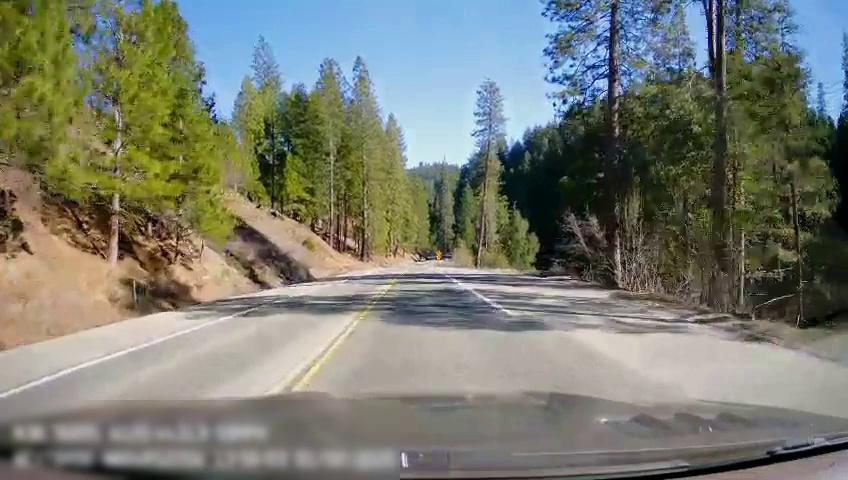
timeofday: Day
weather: Sunny
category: Drivable Space
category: Lanes | Alternate Lane
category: Lanes | Opposite Lane
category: Lanes | Current Lane
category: Lanes | Opposite Lane